Question: I have a simple program I have to make here but I'm not quite sure how to start it. I have my class file already defined as shown below. What I need to do is to make a Windows Form Application (as shown below in the picture.) I need to enter the information into the textboxes and then output it into the richtextbox1 at the bottom. And I don't have it shown below, but in the Windows Form, how do you call a method if I had it in this class file?

'''
class Telephone
{
private string manufacturer;
private string model;
private bool isConnected = false;
private string lastNumberDialed;
private string phoneNumber;
public Telephone()
{
}
public Telephone(string manufacturer, string model, string phoneNumber)
{
Manufacturer = manufacturer;
Model = model;
PhoneNumber = phoneNumber;
}
public string Manufacturer
{
get { return manufacturer; }
set { manufacturer = value; }
}
public string Model
{
get { return model; }
set { model = value; }
}
public string PhoneNumber
{
get { return phoneNumber; }
set { phoneNumber = value; }
}
new public string ToString()
{
return "Manufacturer: " + manufacturer;
}
}
'''
And here's the design code:
'''
public partial class TelephoneEntryForm : Form
{
public TelephoneEntryForm()
{
InitializeComponent();
}
private void btnEnter_Click(object sender, EventArgs e)
{
}
private void btnShowPhones_Click(object sender, EventArgs e)
{
}
private void btnDial_Click(object sender, EventArgs e)
{
}
private void btnRedial_Click(object sender, EventArgs e)
{
}
private void btnHangUp_Click(object sender, EventArgs e)
{
}
}
'''
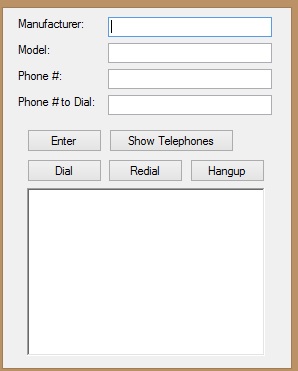
Answer: Well, if I understand You correctly, You already have button Enter click event handler - 'btnEnter_Click' method... That means that all code, which is written in this method, will execute when You 'click' Enter button.
'''
private void btnEnter_Click(object sender, EventArgs e)
{
// Read tha values of textboxes (not necessarily but more readable)
string manufacturer = manufacturerTextBox.Text;
string model = modelTextBox.Text;
string phoneNumber = phoneNumberTextBox.Text;
// Create new phone instance, based on entered data
var telephone = new Telephone(manufacturer, model, phoneNumber);
// Enter this data to reachtextbox
richtextbox1.Text += string.Format("{0}
", telephone);
// Clear text boxes
manufacturerTextBox.Text = modelTextBox.Text = phoneNumberTextBox.Text = string.empty;
}
'''
but the thing is that during such scenario You will lose all entered data, because your 'ToString()' method outputs only 'Manufacturer'... You should modify this method to output full telephone info... Something like:
'''
class Telephone
{
...
public override string ToString()
{
return string.Format("Manufacturer: {0}; Model: {1}; Phone number: {2}", Manufacturer, Model, PhoneNumber)
}
...
}
'''
or save this data in any type of file.